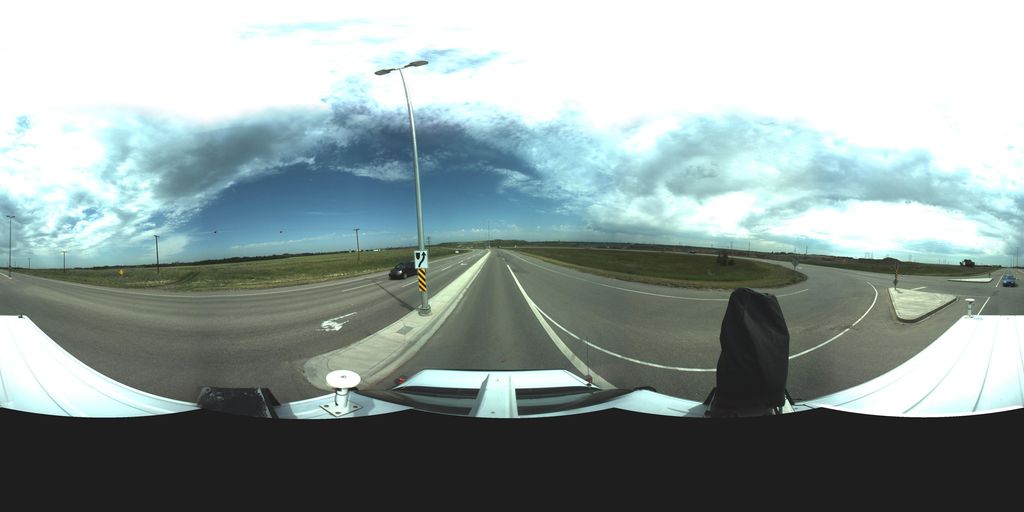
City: saskatoon